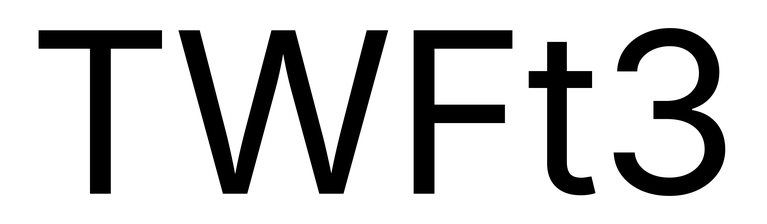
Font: Inter_Regular